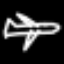
Label: airplane